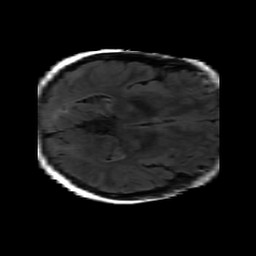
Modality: FLAIR
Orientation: axial
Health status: ill
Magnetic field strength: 3 T